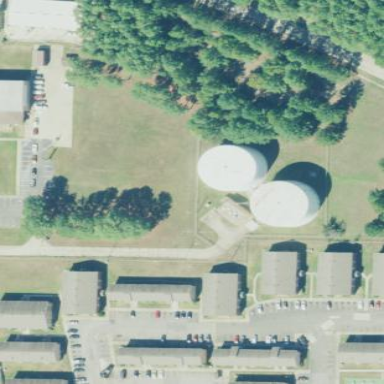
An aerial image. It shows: Water storage area.